Interaction volume radius: 10 \u00c5
Interaction volume height: 25 \u00c5
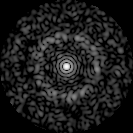
Disorder parameter: 0.8238